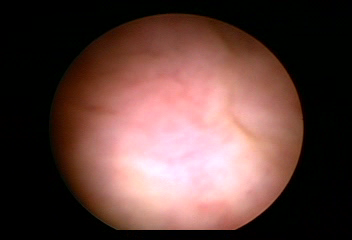
Modality: WLC
Class: Normal mucosa
Bladder cancer association: No